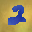
Label: 2